Question: Count the number of objects in the diagram.
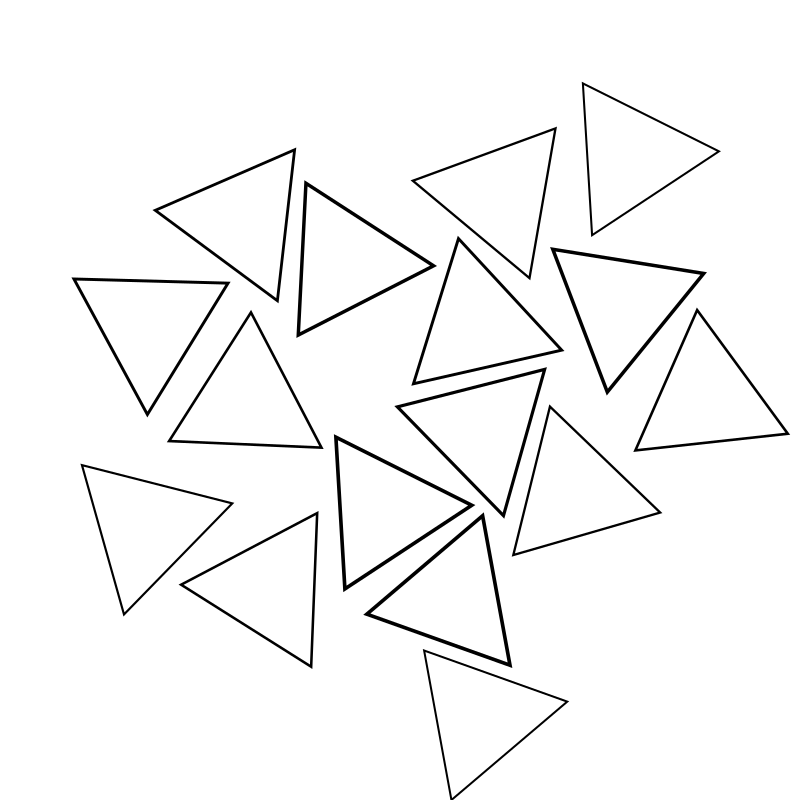
Answer: 16